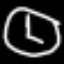
Label: clock